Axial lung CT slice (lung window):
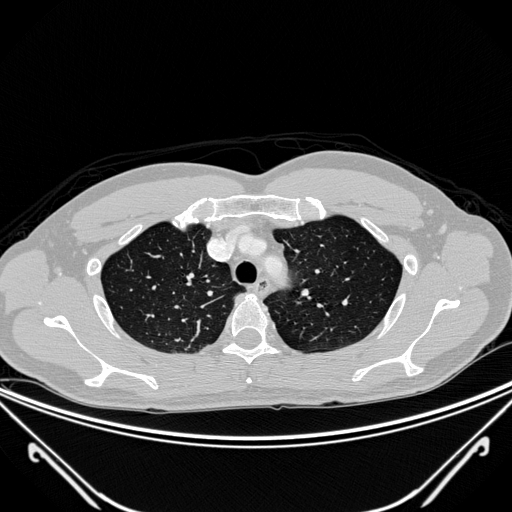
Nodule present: no